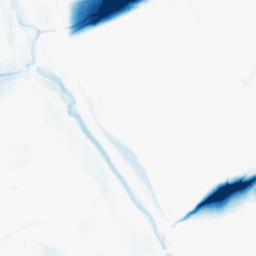
Category: morphological
Decomposition family: morphological_ellipse
Decomposition parameters: operation: closing
width: 50
height: 5
Upsampling method: sinc_blackman
Upsampling parameters: scale: 4
kernel_size: 16
Upsampling scale: 4